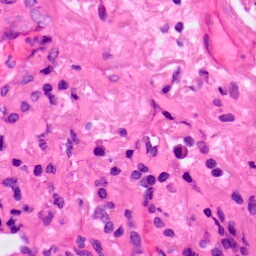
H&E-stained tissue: Lung